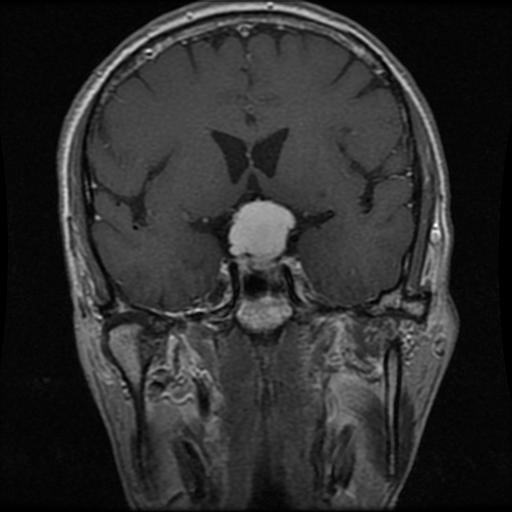
Label: meningioma